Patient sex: M
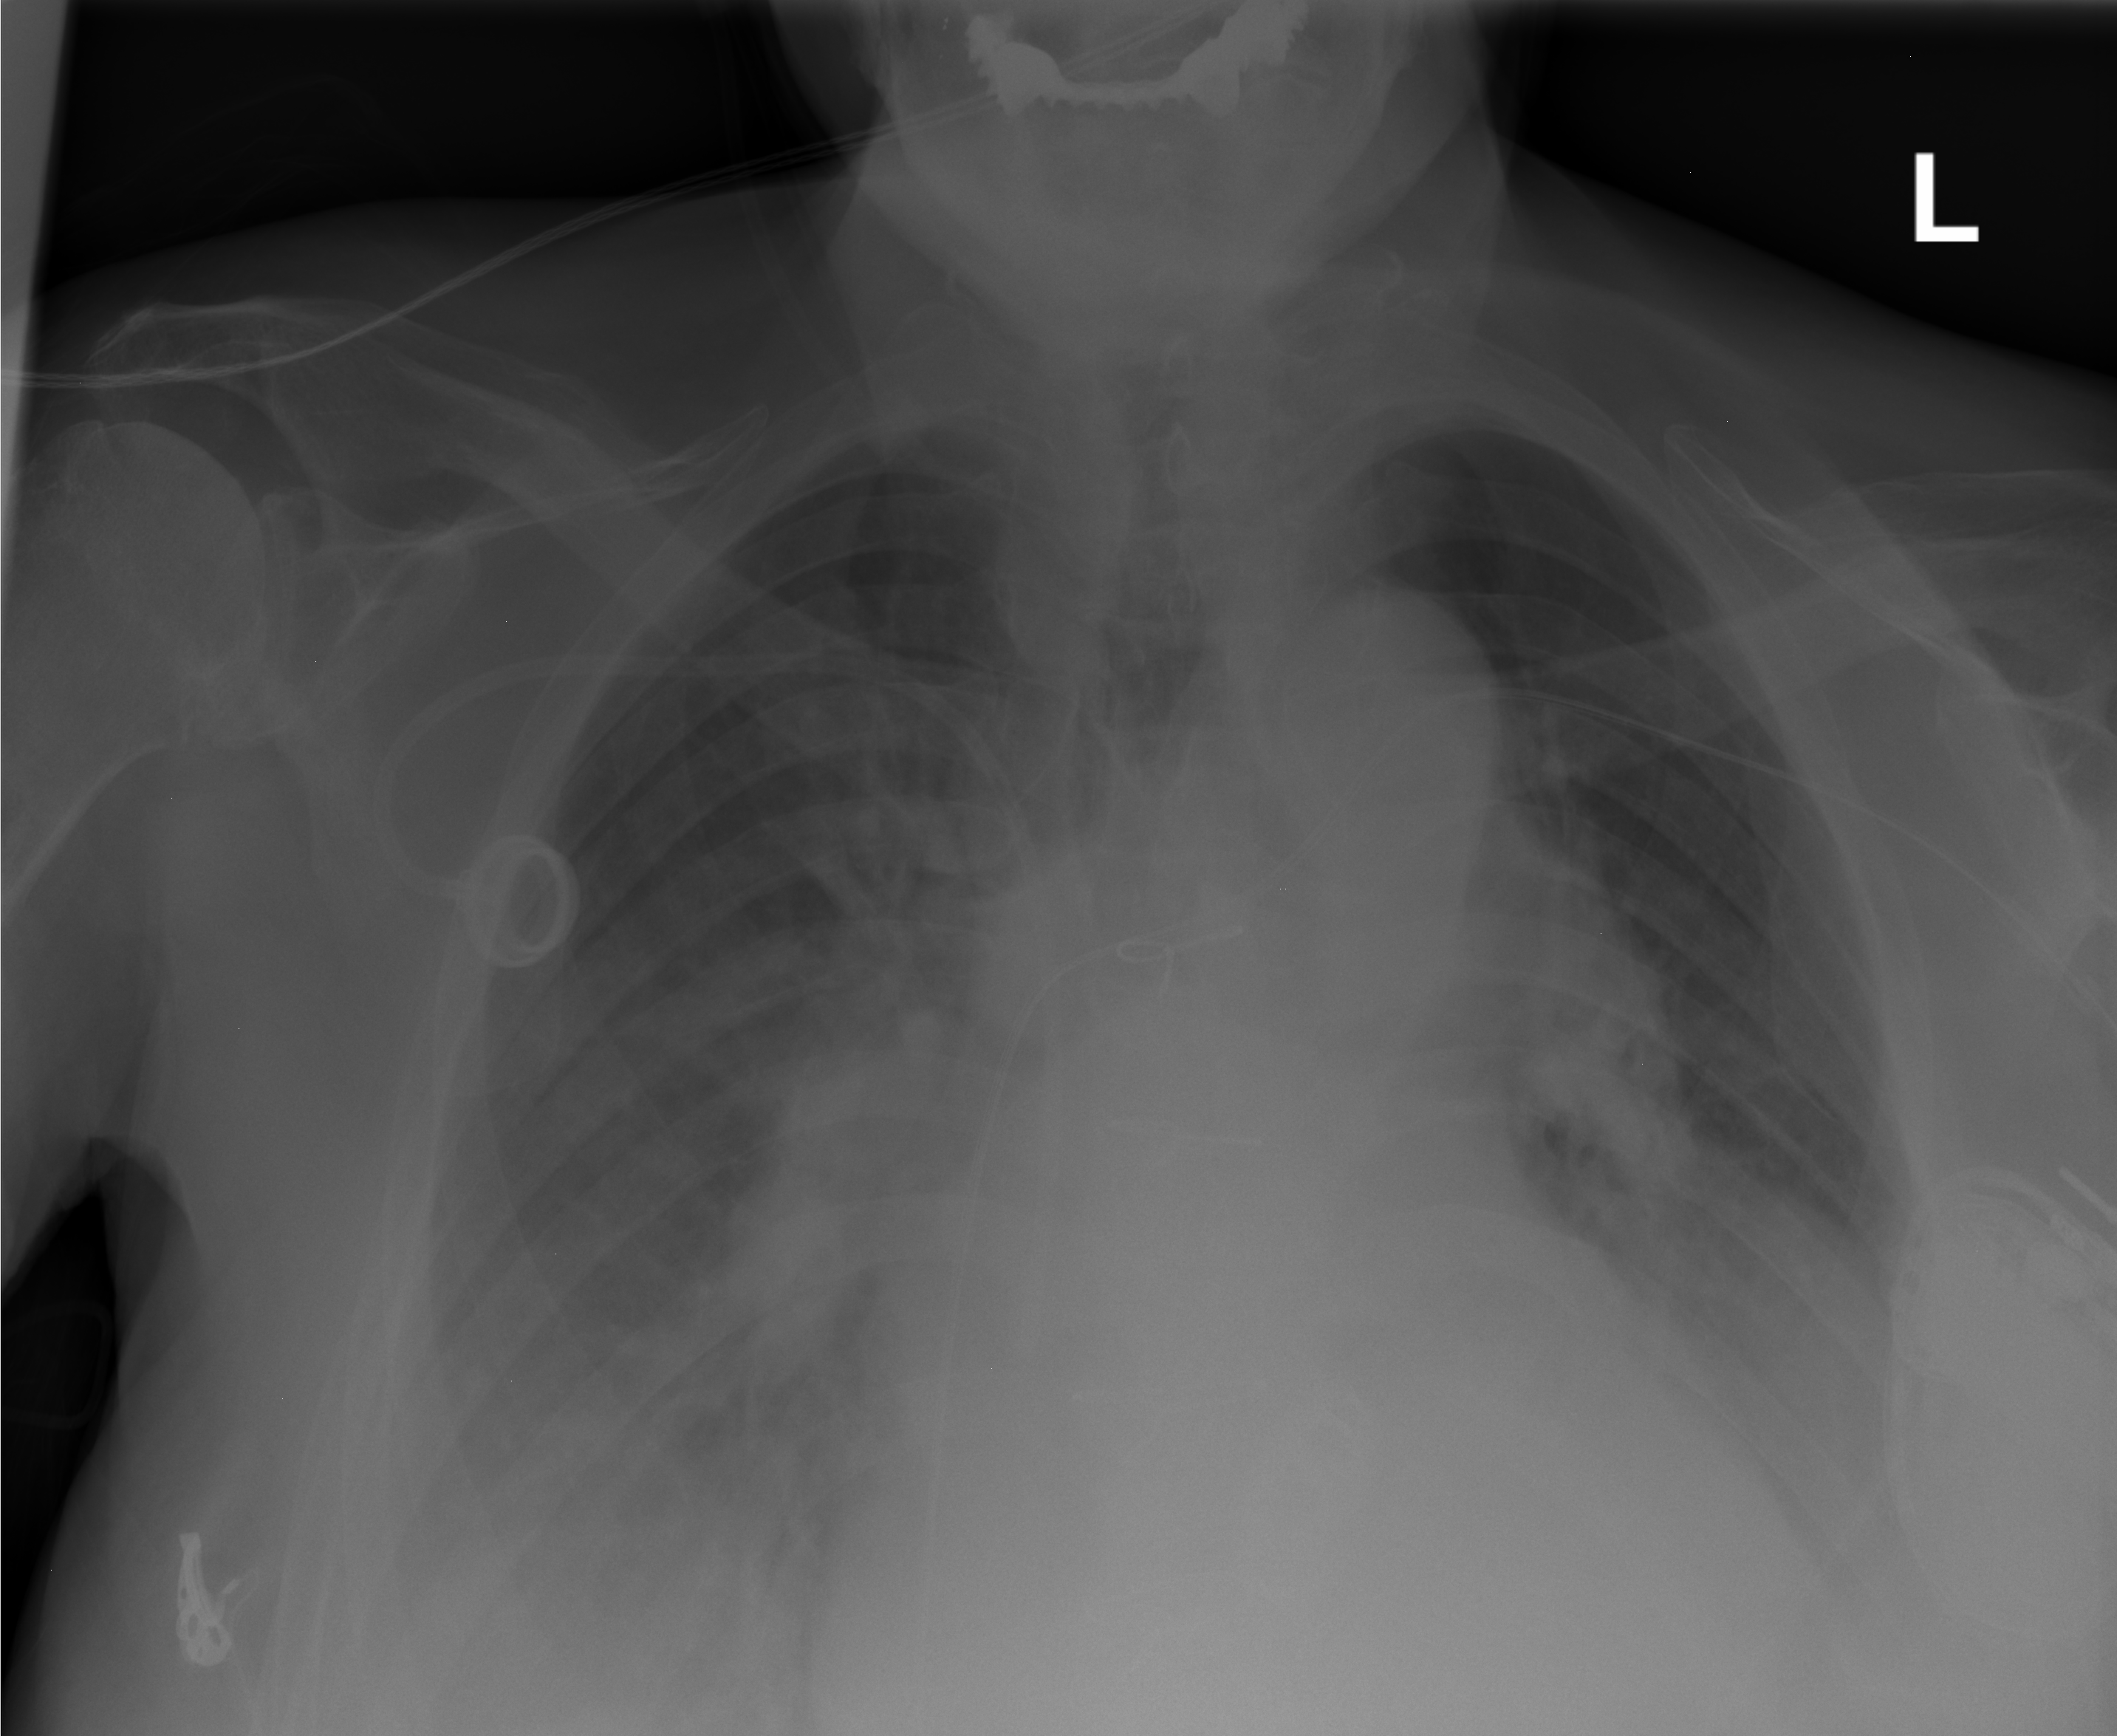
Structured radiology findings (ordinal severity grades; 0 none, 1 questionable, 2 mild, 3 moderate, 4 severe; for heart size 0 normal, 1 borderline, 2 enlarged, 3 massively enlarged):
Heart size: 2
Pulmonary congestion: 0
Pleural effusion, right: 2
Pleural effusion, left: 3
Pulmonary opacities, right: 0
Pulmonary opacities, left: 0
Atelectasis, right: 2
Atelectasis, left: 2